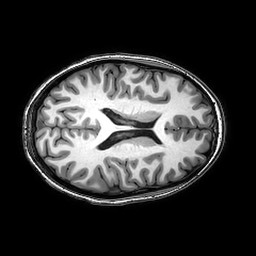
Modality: T1w
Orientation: axial
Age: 23
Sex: female
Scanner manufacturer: philips
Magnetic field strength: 3 T
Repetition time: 0.00813 s
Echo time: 0.00372 s